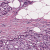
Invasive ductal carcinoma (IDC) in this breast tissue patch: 1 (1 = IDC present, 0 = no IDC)